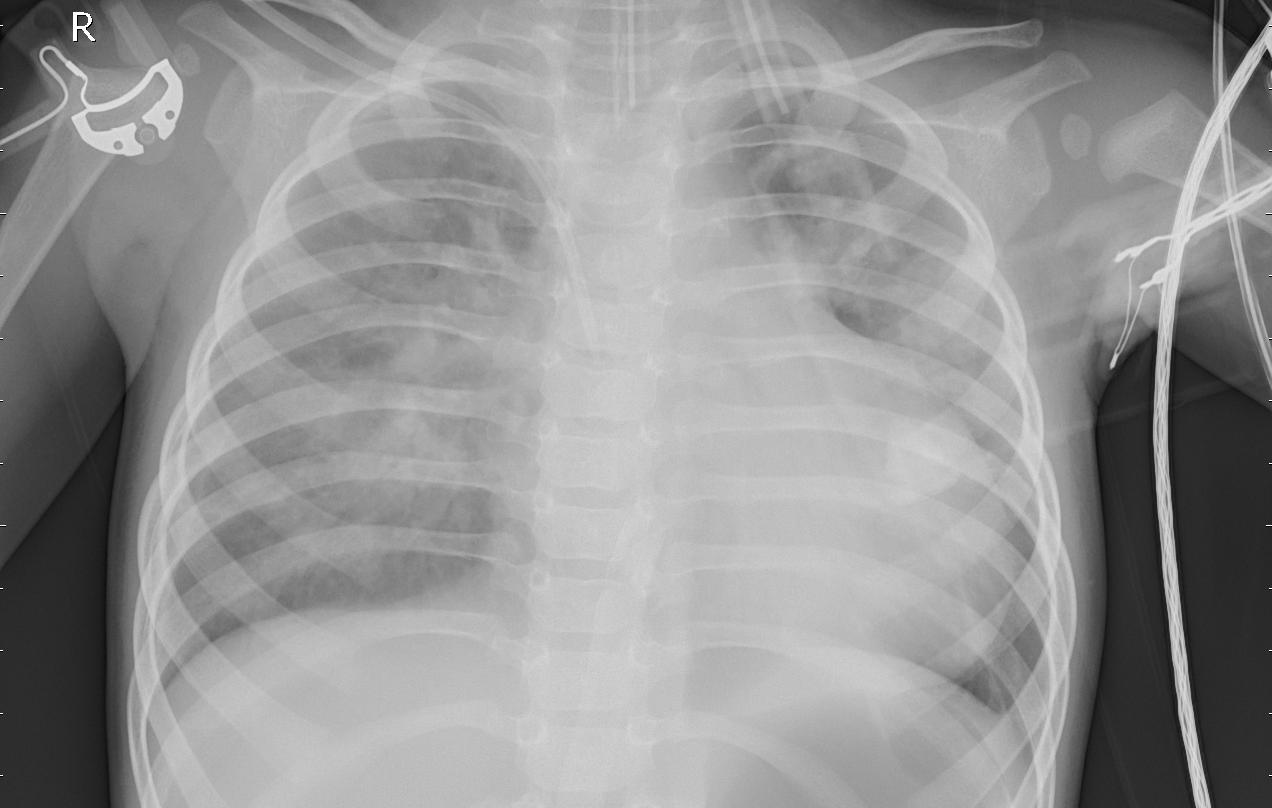
Diagnosis: PNEUMONIA